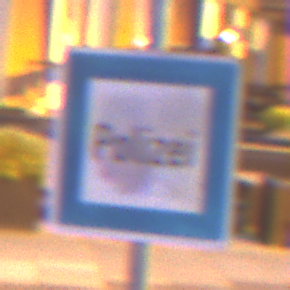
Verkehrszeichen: Polizei
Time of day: Night
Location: Outdoor (Urban)
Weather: PartlyCloudy
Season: NotSpecified
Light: Artificial